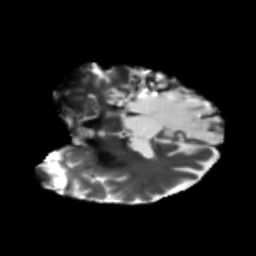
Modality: T2w
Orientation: coronal
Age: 49
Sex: male
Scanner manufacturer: siemens
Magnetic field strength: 3 T
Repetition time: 5.25 s
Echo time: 0.08 s